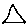
Label: triangle